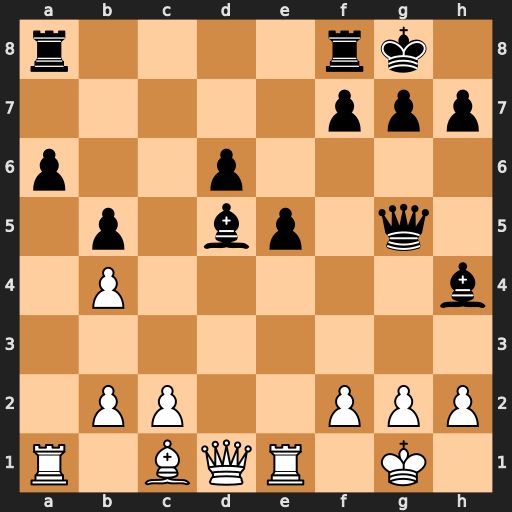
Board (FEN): r4rk1/5ppp/p2p4/1p1bp1q1/1P5b/8/1PP2PPP/R1BQR1K1
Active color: w
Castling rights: -
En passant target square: -
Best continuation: Bxg5